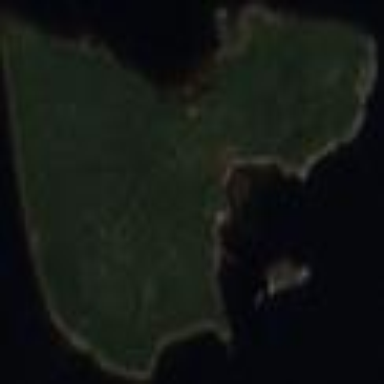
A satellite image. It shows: Island.